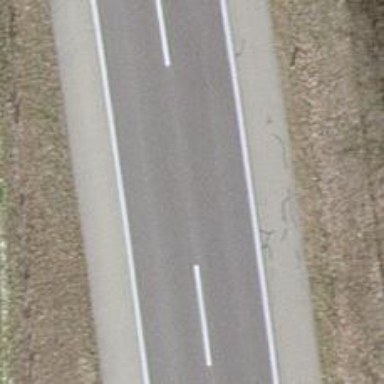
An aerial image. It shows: Asphalt motorway categorized as trunk road.